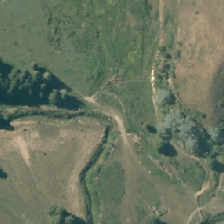
Land cover: shortrotation_cropland